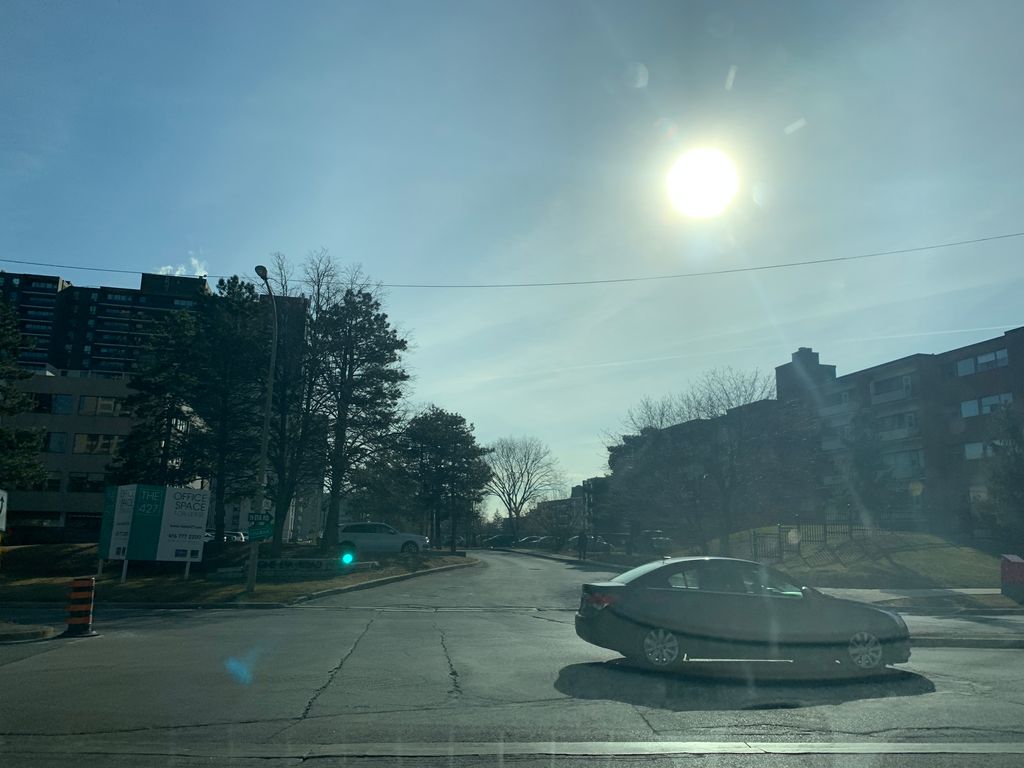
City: toronto